Question: I have installed Git on my local machine. I am using Git as a DVCS
tool for bitbucket. I have the .git folder inside my project directory
as I had cloned the project. I want to integrate Git into IntelliJ Idea but
however, I am not able to see this option under the Version Control
Integration as below.

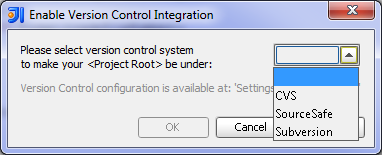
Answer: Go to or (Ctrl + Atl + S) Then select
Ensure you have the Git Integration plugin enabled for Intellij as seen here (disabled in picture). Install if not already.